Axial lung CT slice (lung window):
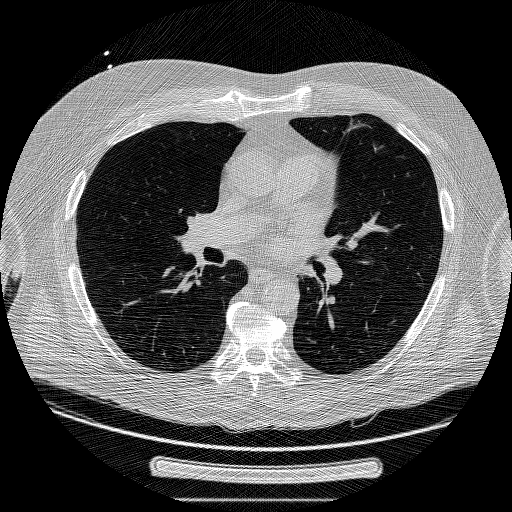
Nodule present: yes
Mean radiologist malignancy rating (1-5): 5